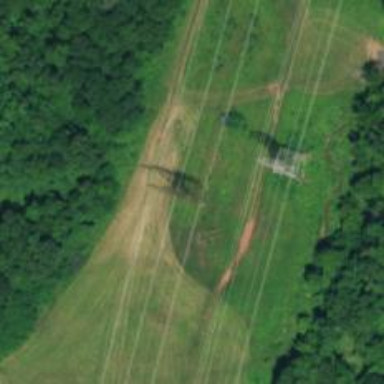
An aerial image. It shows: Power tower.